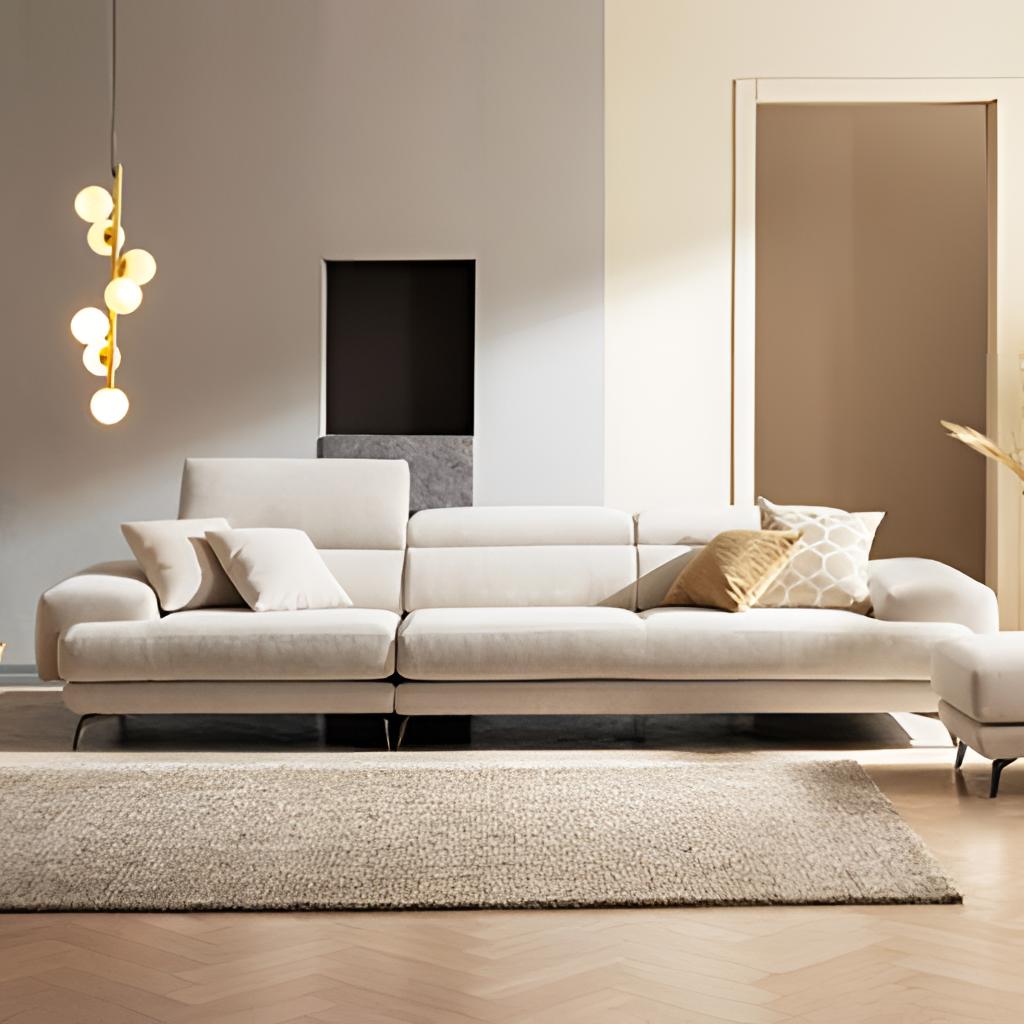
beige fabric sectional sofa, living room, wood flooring, with herringbone pattern, paint wallpaper, with vertical two tone pattern, contemporary